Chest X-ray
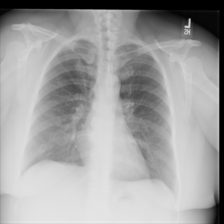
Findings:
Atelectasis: negative
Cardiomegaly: negative
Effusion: negative
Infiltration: negative
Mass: negative
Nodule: negative
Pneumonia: negative
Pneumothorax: negative
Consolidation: negative
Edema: negative
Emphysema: negative
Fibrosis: negative
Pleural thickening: negative
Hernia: negative